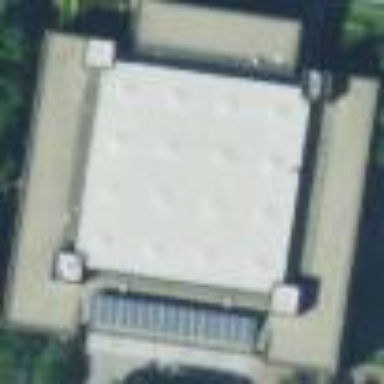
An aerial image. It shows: Flat-roofed building that is library.